Question: I have a scene that my camera doesn't follow my player. When player reaches the end of camera I want player to can't go further (out of camera view). How can I do this?
My codes for movement
'''
public class PlayerBlueController : MonoBehaviour {
public float speed;
private float x;
// Use this for initialization
void Start () {
}
// Update is called once per frame
void FixedUpdate () {
x = Input.GetAxis ("Horizontal") / 100 * speed;
transform.Translate (x,0,0);
}
}
'''
As you can see from this. It gets out of camera's view.

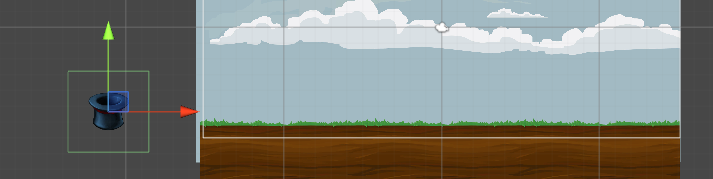
Answer: I noticed you used a Collider2D. 'Rigidbody2D.MovePosition''transform.Translate' or you'll likely run into issues when 'transform.Translate' is used.
.Take the final move position and convert it to new position in ViewPortPoint with 'Camera.main.WorldToViewportPoint'
.Apply a limit with 'Mathf.Clamp' to the result in .
.Convert the ViewPortPoint back to world point with 'Camera.main.ViewportToWorldPoint'.
.Finally, move it with 'Rigidbody2D.MovePosition'.
---
The code below is modified from <URL> answer to include restriction to screen boundary.
'Rigidbody':
'''
public float speed = 100;
public Transform obj;
public void Update()
{
float h = Input.GetAxis("Horizontal");
float v = Input.GetAxis("Vertical");
//Move only if we actually pressed something
if ((h > 0 || v > 0) || (h < 0 || v < 0))
{
Vector3 tempVect = new Vector3(h, v, 0);
tempVect = tempVect.normalized * speed * Time.deltaTime;
Vector3 newPos = obj.transform.position + tempVect;
checkBoundary(newPos);
}
}
void checkBoundary(Vector3 newPos)
{
//Convert to camera view point
Vector3 camViewPoint = Camera.main.WorldToViewportPoint(newPos);
//Apply limit
camViewPoint.x = Mathf.Clamp(camViewPoint.x, 0.04f, 0.96f);
camViewPoint.y = Mathf.Clamp(camViewPoint.y, 0.07f, 0.93f);
//Convert to world point then apply result to the target object
obj.position = Camera.main.ViewportToWorldPoint(camViewPoint);
}
'''
'Rigidbody2D':
Use if collision and physics are required:
'''
public float speed = 100;
public Rigidbody2D rb;
public void Update()
{
float h = Input.GetAxis("Horizontal");
float v = Input.GetAxis("Vertical");
//Move only if we actually pressed something
if ((h > 0 || v > 0) || (h < 0 || v < 0))
{
Vector3 tempVect = new Vector3(h, v, 0);
tempVect = tempVect.normalized * speed * Time.deltaTime;
//rb.MovePosition(rb.transform.position + tempVect);
Vector3 newPos = rb.transform.position + tempVect;
checkBoundary(newPos);
}
}
void checkBoundary(Vector3 newPos)
{
//Convert to camera view point
Vector3 camViewPoint = Camera.main.WorldToViewportPoint(newPos);
//Apply limit
camViewPoint.x = Mathf.Clamp(camViewPoint.x, 0.04f, 0.96f);
camViewPoint.y = Mathf.Clamp(camViewPoint.y, 0.07f, 0.93f);
//Convert to world point then apply result to the target object
Vector3 finalPos = Camera.main.ViewportToWorldPoint(camViewPoint);
rb.MovePosition(finalPos);
}
'''